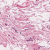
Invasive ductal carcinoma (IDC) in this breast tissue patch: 0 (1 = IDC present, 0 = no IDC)